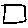
Label: square